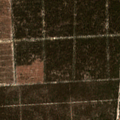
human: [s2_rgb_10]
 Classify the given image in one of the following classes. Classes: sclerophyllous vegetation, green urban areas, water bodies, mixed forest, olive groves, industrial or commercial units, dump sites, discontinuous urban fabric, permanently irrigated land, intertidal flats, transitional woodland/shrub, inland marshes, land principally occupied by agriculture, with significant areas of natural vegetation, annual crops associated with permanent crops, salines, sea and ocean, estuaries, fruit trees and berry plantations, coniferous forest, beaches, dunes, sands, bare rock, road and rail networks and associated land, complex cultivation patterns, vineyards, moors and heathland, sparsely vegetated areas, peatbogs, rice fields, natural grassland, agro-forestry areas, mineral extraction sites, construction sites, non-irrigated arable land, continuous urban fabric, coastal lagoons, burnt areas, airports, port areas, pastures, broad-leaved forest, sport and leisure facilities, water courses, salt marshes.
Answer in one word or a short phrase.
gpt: broad-leaved forest, coniferous forest, transitional woodland/shrub